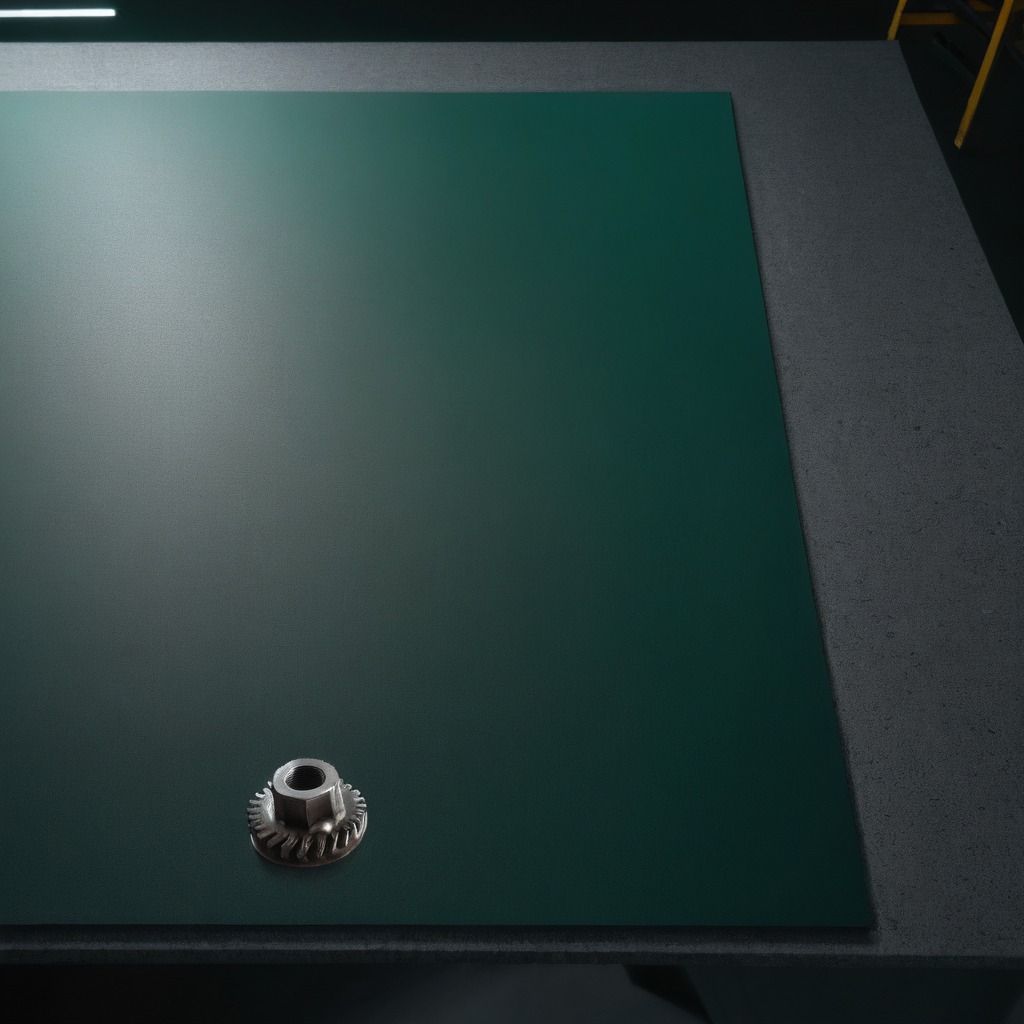
A steel gear with teeth is lying on the clean granite tabletop covered with a green rubber mat inside a workshop at night dim ambient light soft shadows worn but beneath the mat